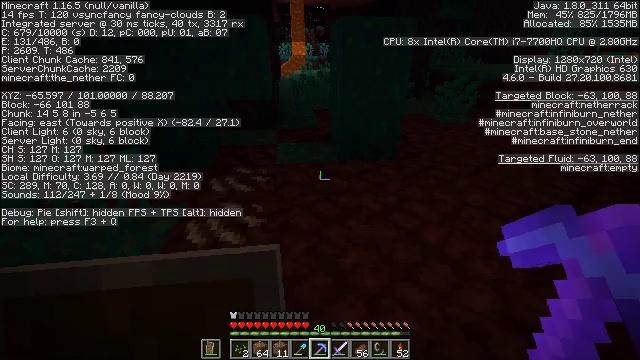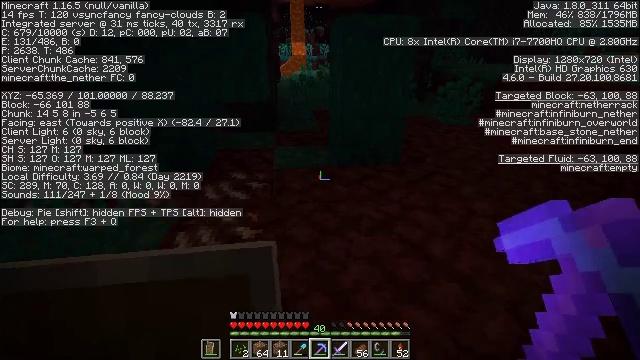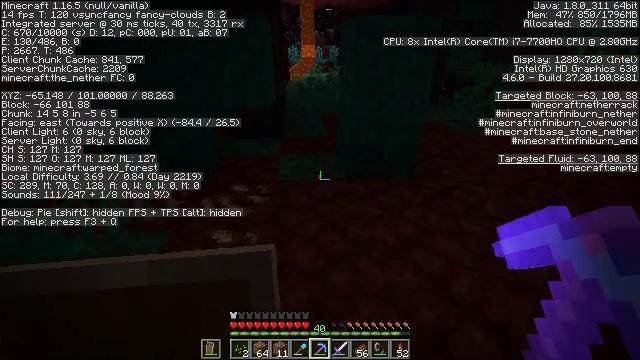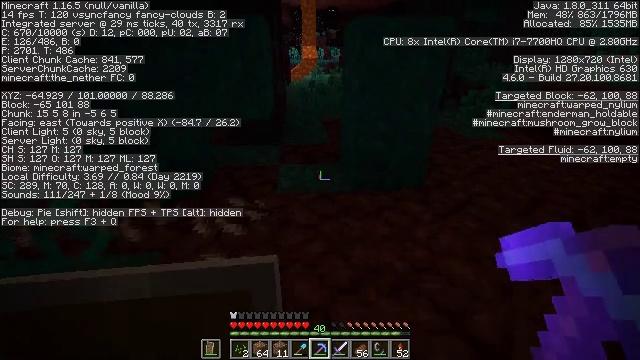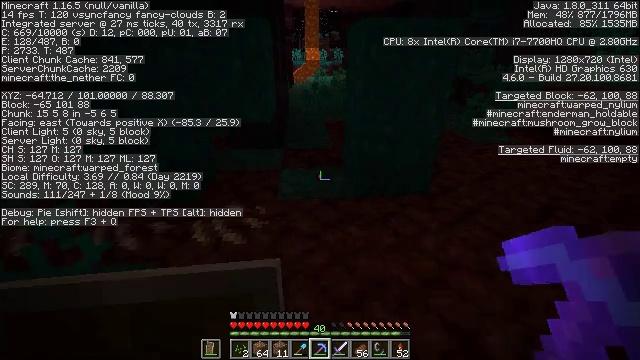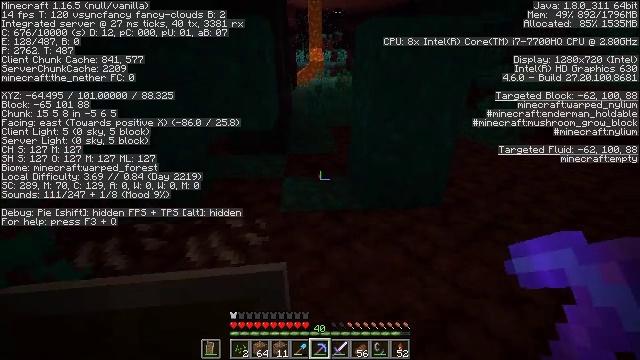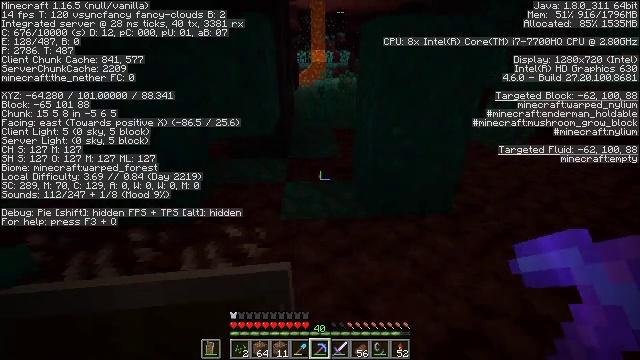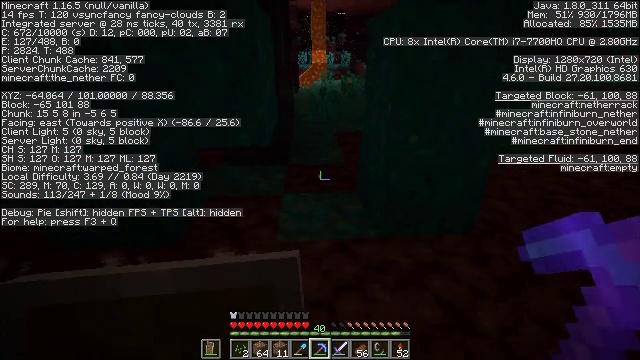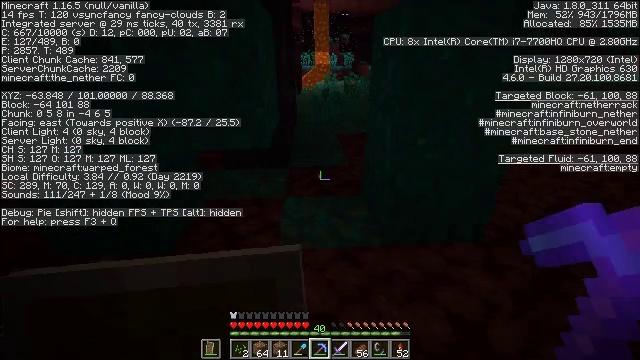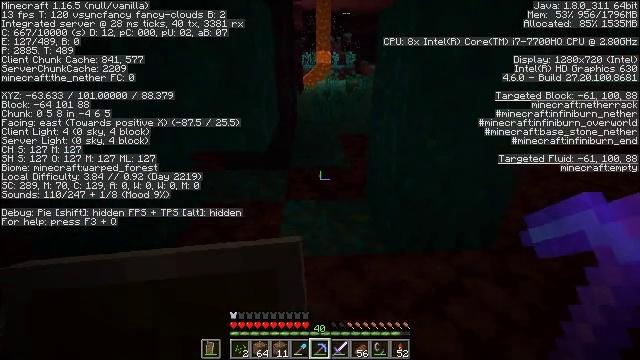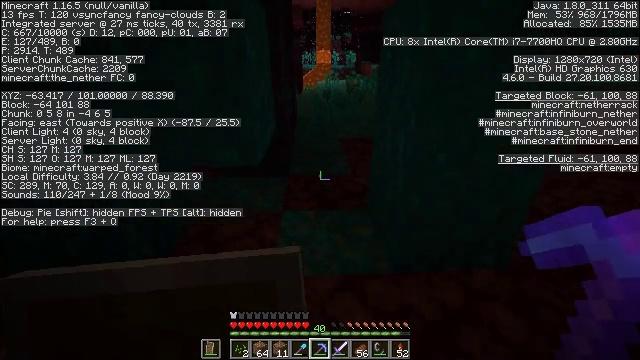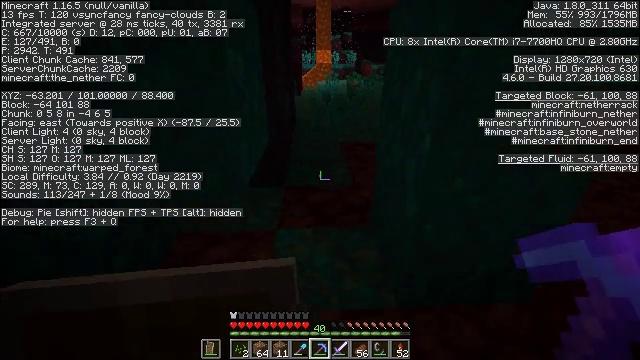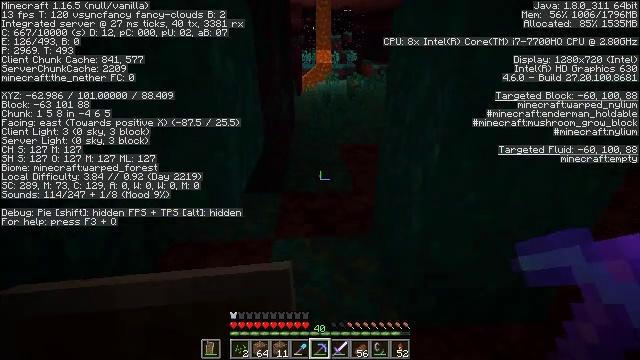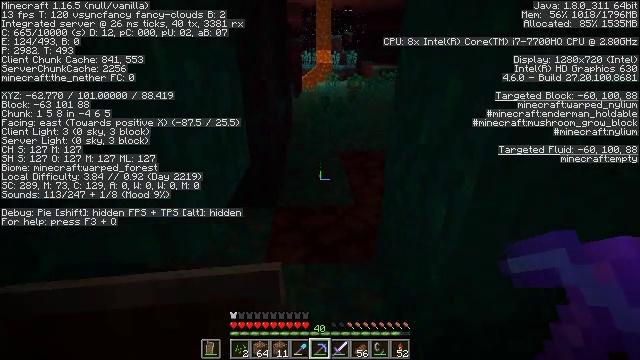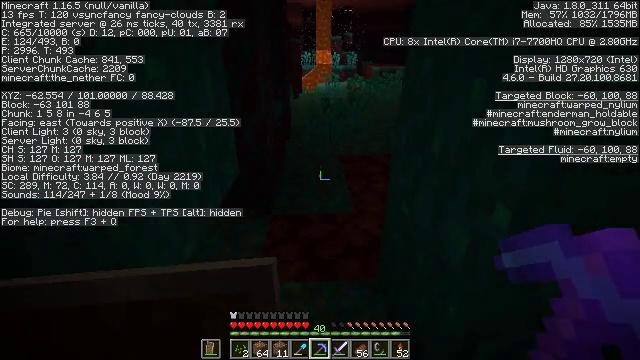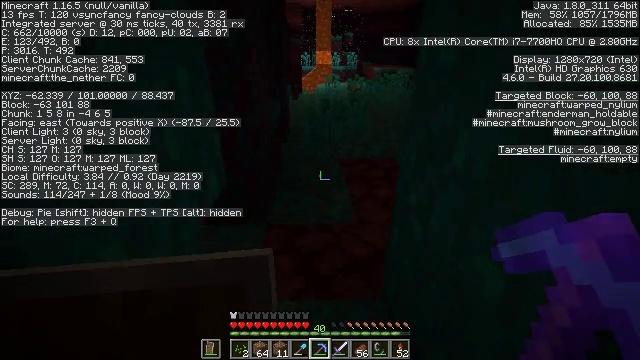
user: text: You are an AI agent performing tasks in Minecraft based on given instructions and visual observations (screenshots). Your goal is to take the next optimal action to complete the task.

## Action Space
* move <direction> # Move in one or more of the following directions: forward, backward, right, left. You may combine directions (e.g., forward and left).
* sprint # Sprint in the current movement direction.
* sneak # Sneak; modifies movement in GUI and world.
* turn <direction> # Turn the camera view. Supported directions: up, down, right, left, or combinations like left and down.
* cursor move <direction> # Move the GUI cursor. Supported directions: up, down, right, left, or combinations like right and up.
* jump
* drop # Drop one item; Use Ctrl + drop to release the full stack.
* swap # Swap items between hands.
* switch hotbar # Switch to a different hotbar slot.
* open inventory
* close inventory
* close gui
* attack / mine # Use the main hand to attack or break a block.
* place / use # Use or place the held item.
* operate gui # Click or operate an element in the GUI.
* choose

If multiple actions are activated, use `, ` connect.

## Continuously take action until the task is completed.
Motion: motion action
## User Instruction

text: Use a pickaxe to mine the warped nylium.
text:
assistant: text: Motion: move forward
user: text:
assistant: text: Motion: move forward, turn left
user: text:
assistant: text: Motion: move forward
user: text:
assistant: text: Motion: move forward
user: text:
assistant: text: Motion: move forward
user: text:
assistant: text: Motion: move forward
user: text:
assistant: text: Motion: move forward
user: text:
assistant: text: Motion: move forward
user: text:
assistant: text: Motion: move forward
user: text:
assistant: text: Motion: move forward
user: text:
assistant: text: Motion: move forward
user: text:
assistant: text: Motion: move forward
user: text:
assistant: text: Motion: move forward
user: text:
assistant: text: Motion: move forward
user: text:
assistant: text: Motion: move forward
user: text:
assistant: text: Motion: move forward
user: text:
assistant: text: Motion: move forward
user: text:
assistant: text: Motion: move forward
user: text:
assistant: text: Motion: move forward
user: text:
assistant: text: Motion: move forward
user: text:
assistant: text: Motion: move forward
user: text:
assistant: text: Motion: move forward
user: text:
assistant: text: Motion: move forward
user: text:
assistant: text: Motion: move forward
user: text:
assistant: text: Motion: move forward
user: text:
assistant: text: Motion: move forward
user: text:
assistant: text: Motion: move forward
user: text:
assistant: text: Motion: move forward
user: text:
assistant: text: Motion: move forward
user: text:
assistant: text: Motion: move forward